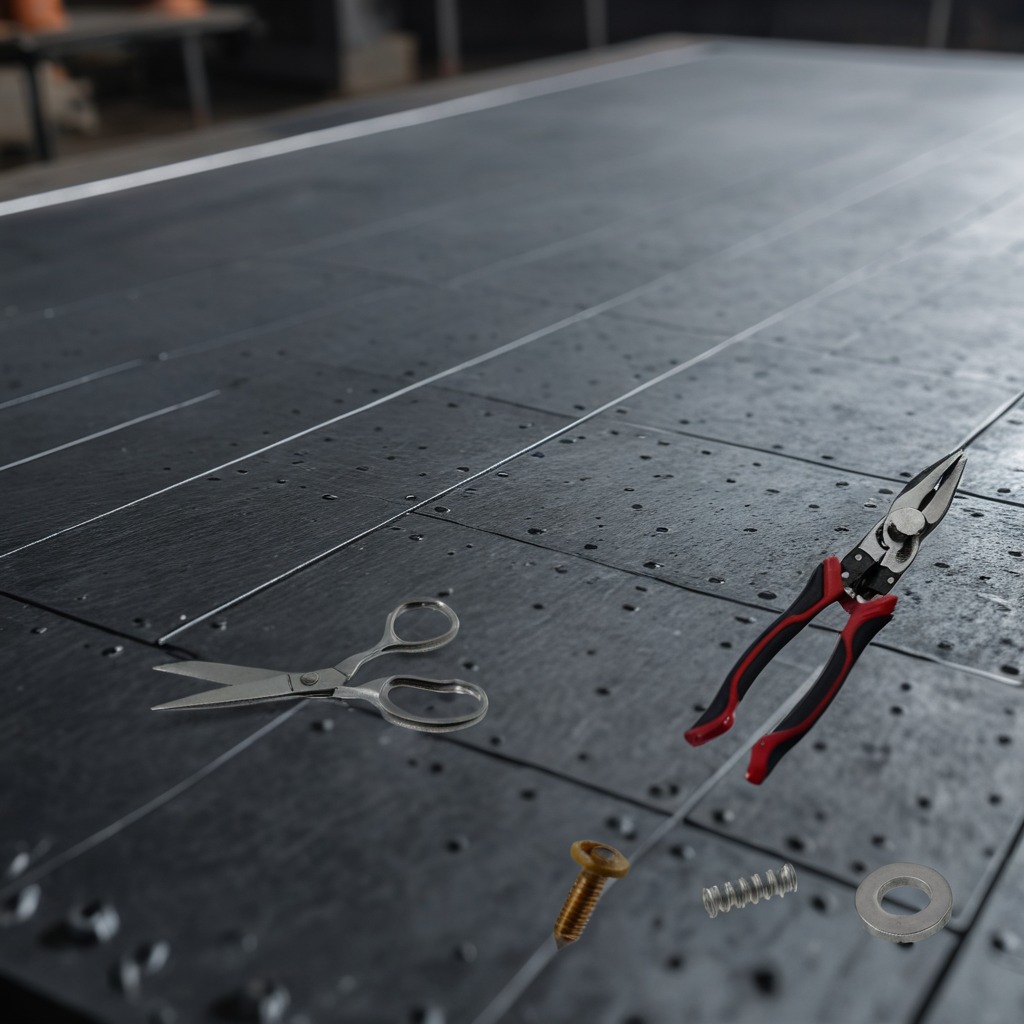
A flat metal washer, a metal machine screw, pliers, a coiled metal spring, and a pair of scissors are lying on a cold steel table in a mining workshop.